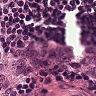
Metastatic tissue present: yes